Frequency: 85000
Velocity: 0,2635
Power: 16,1
Pulse duration: 0,0000001
Pass count: 1
Magnification: 10
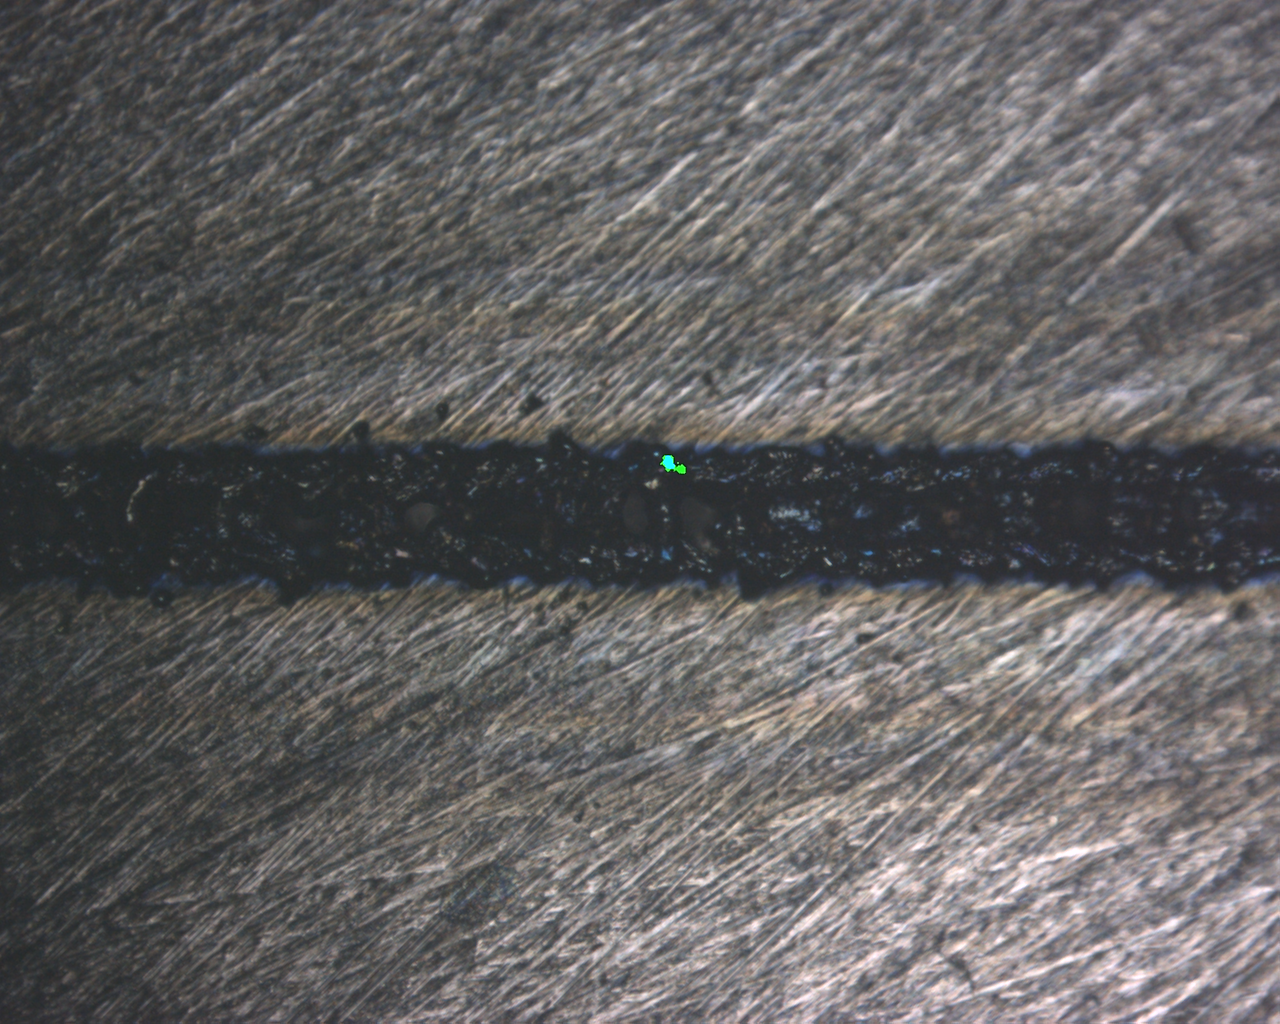
Measured width: 140.926
Other width: 49.015